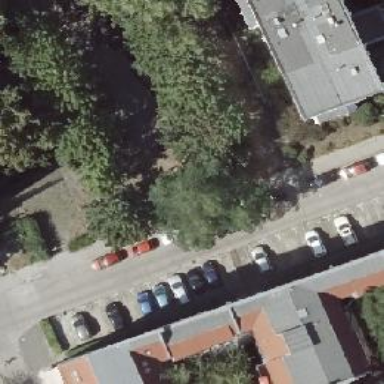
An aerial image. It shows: Service road with concrete surface. Street-side parking is available on the right.